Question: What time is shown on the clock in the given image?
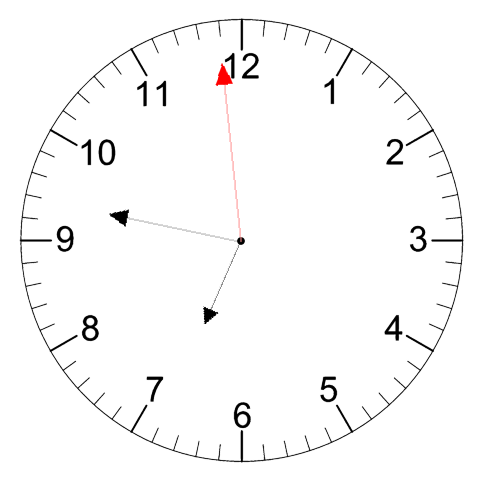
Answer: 06:46:59